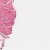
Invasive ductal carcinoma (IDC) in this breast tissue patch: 0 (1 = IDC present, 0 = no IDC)